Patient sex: M
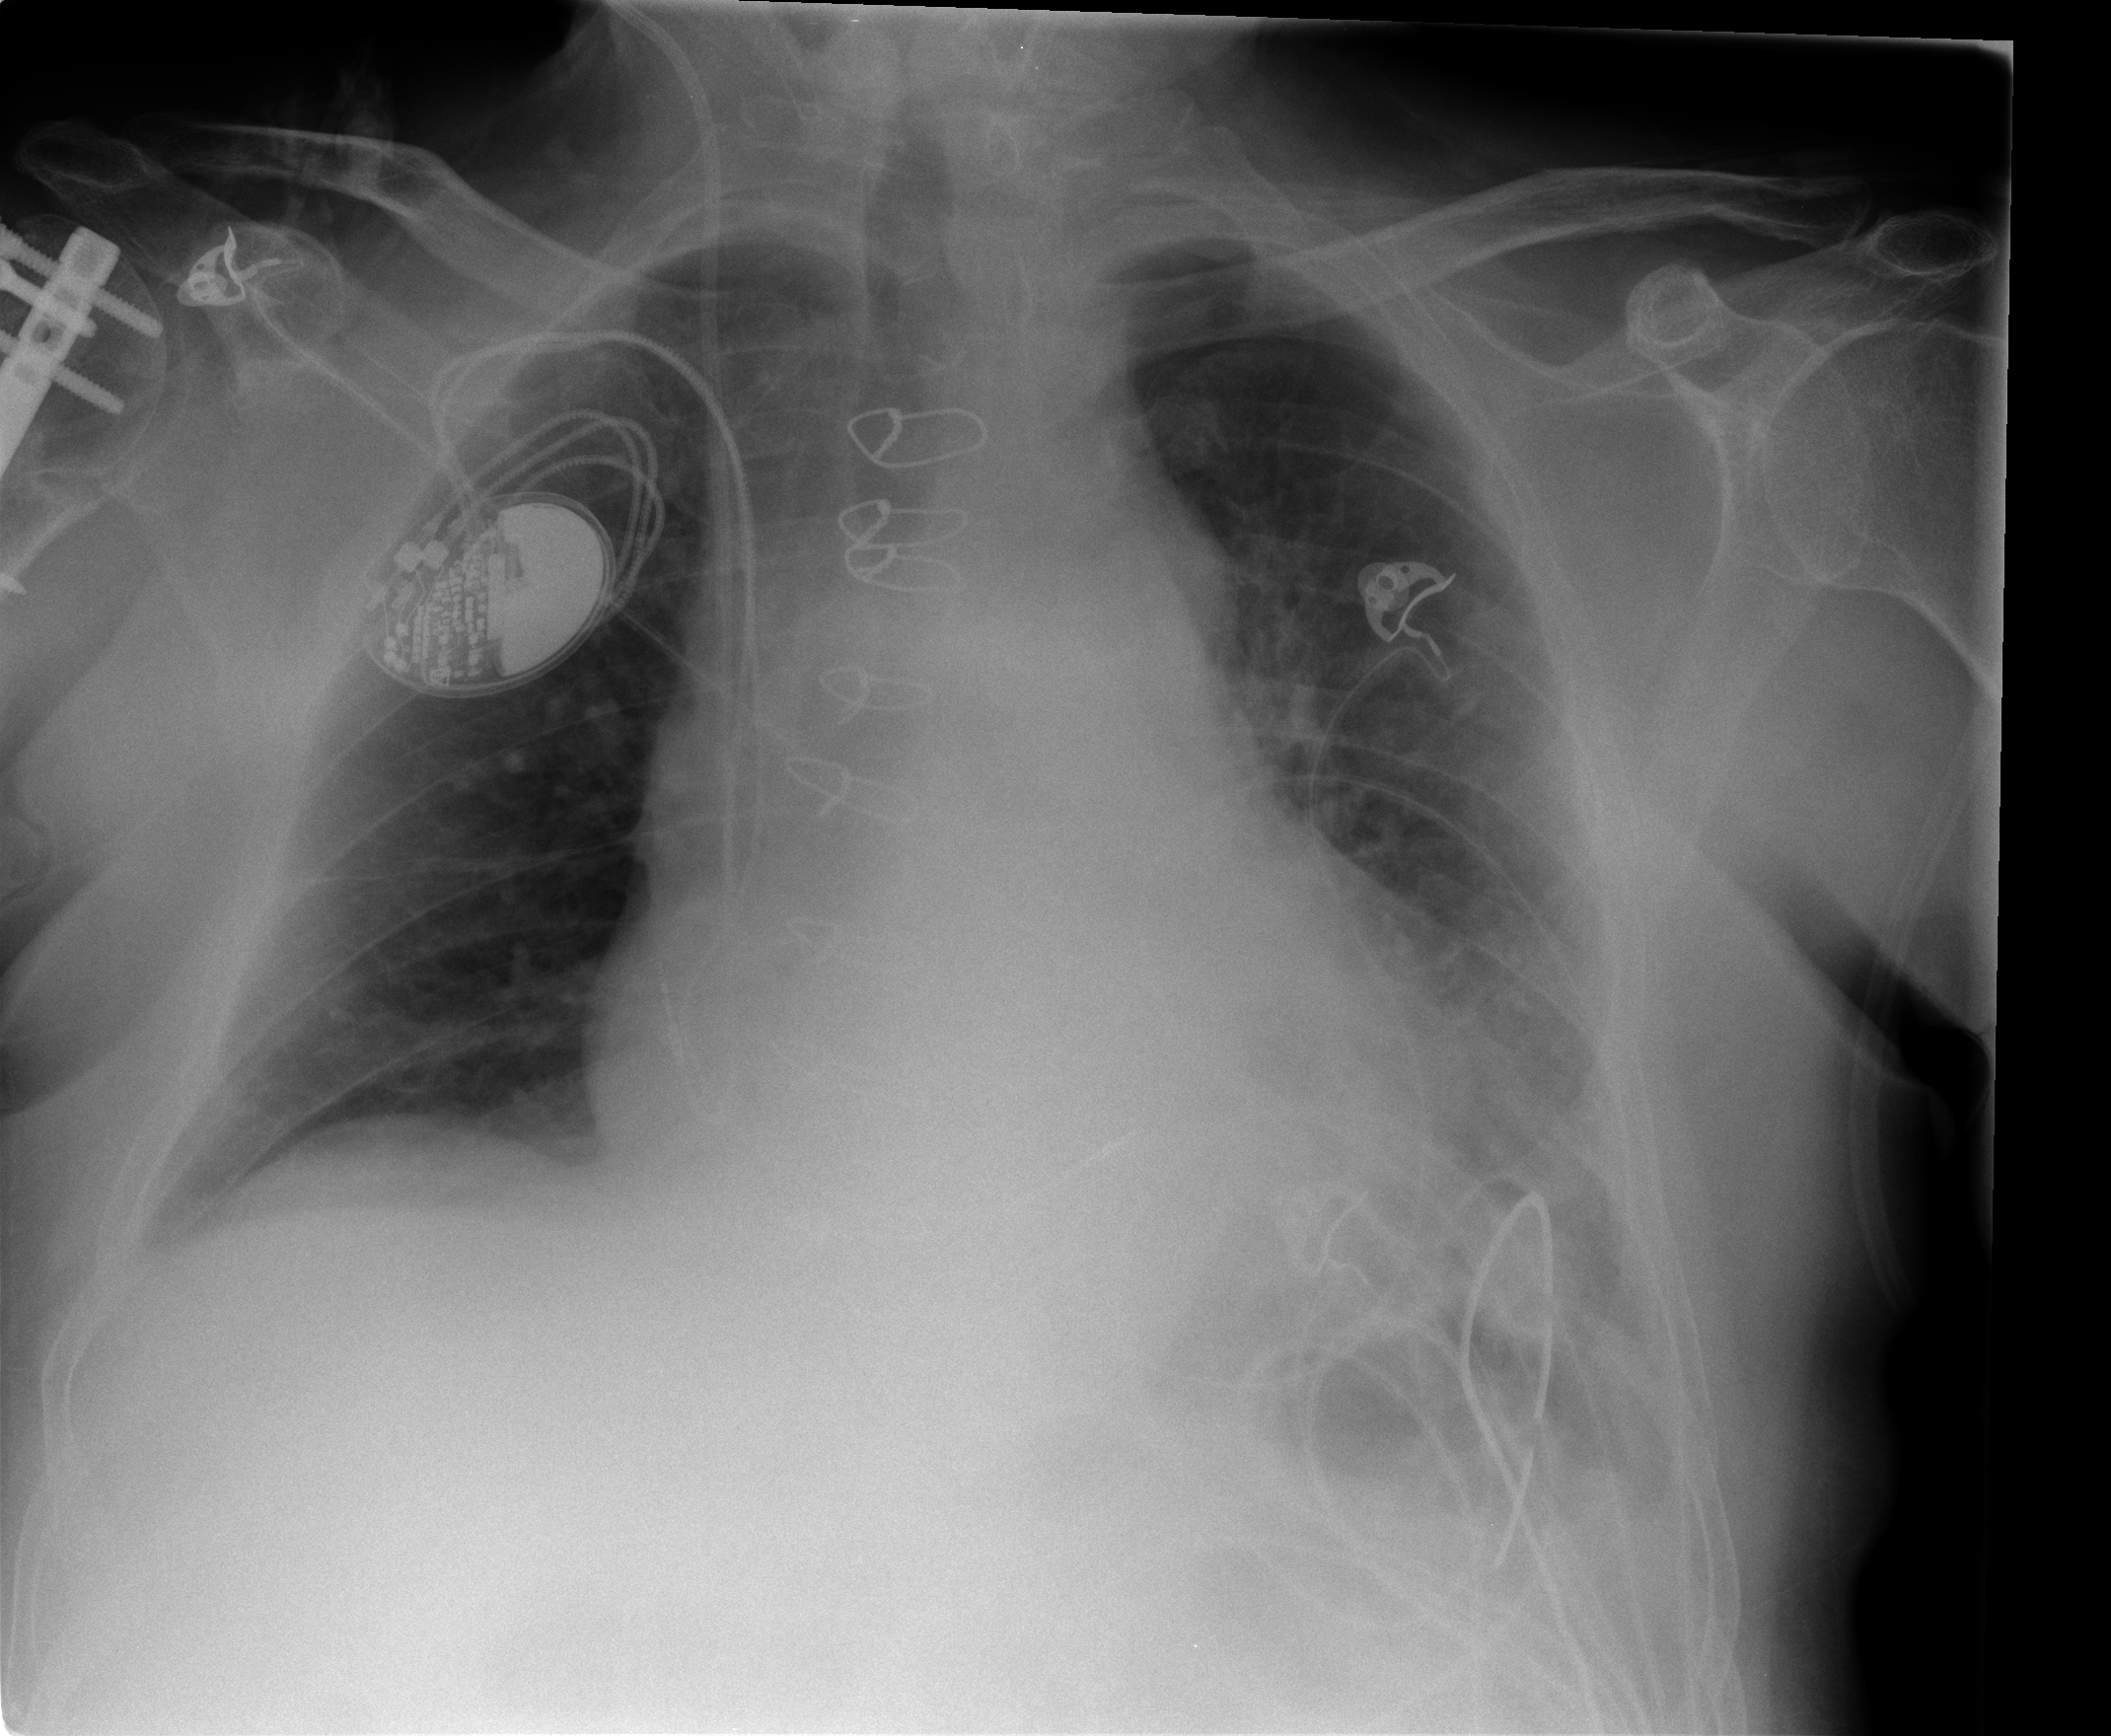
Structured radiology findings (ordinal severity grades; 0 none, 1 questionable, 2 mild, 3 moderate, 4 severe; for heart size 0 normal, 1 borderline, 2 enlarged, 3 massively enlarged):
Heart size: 2
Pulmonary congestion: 1
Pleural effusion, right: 0
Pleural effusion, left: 2
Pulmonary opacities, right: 0
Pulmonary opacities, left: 0
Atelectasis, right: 0
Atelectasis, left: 2